Question: I've had several problems with the GridViewColumnHeaders so far. Originally I had a issue with there being a tiny sliver of white between each of the column headers. Even if we set the borderthickness to 0, the white lines would still exist. After looking around, I found that I had to use a ControlTemplate to change the header to default to having textbox attributes. I used this code:
'''
<Style x:Key="gridHeaderStyle" TargetType="{x:Type GridViewColumnHeader}">
<Setter Property="Template">
<Setter.Value>
<ControlTemplate TargetType="{x:Type GridViewColumnHeader}">
<TextBox Text="{TemplateBinding Content}"
FontWeight="Bold"
FontFamily="Arial"
FontSize="11"
Foreground="#00648D"
Padding="5,0,5,0"
BorderBrush="#7EB0CC"
BorderThickness="0,0,2,2"
HorizontalContentAlignment="Center"
VerticalContentAlignment="Center"
IsReadOnly="True"
Background="Transparent"/>
</ControlTemplate>
</Setter.Value>
</Setter>
</Style>
'''
This worked and removed the little sliver of white between the header columns and it also prevented the user from moving and resizing the column which messed up the formatting so that was good. However there is still a little sliver of white at the very end of the gridviewcolumnheader as shown in the image below:

Is there a way to remove that too?
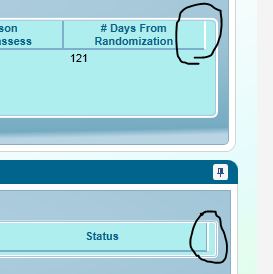
Answer: That whitespace is the object you grab and resize the Header with. I believe it exists even if you re-write the header template because it is part of the GridView template, not the header column
I'm not sure if there's a way to overwrite those colors without overwriting the entire GridView template, however you can navigate the Visual Tree once it's loaded and manually set the background color from there.
Here's an example using the 'Loaded' event of the ListView and some <URL>
'''
private void ListView_Loaded(object sender, RoutedEventArgs e)
{
var thumb = VisualTreeHelpers.FindChild<Thumb>((DependencyObject)sender, "PART_HeaderGripper");
if (thumb == null) return;
thumb.Background = Brushes.Transparent;
var thumbContent = VisualTreeHelpers.FindChild<Border>(thumb);
if (thumbContent == null) return;
thumbContent.Background = Brushes.Transparent;
}
'''
Result

If you would rather to overwrite the ListView's ControlTemplate, you can find the default XAML <URL>